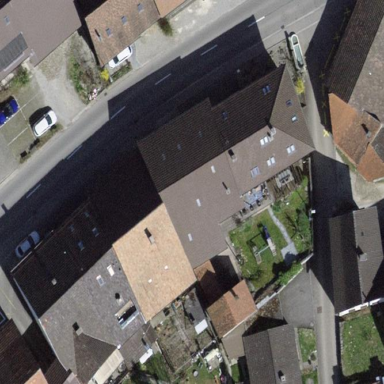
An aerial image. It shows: Building with tile roof.